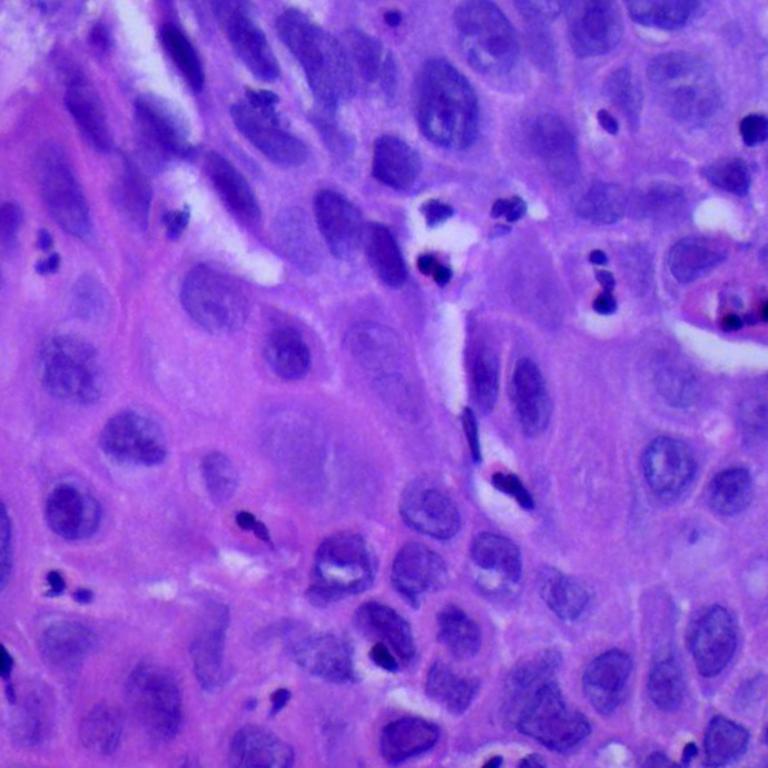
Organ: lung
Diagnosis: squamous carcinomas